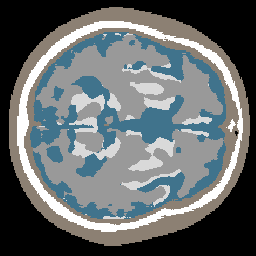
Label: no_lesion